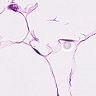
Metastatic tissue present: no